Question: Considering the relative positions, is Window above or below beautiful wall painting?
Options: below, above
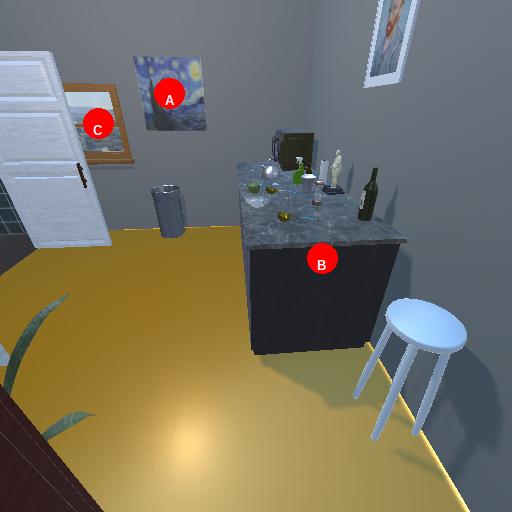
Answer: below